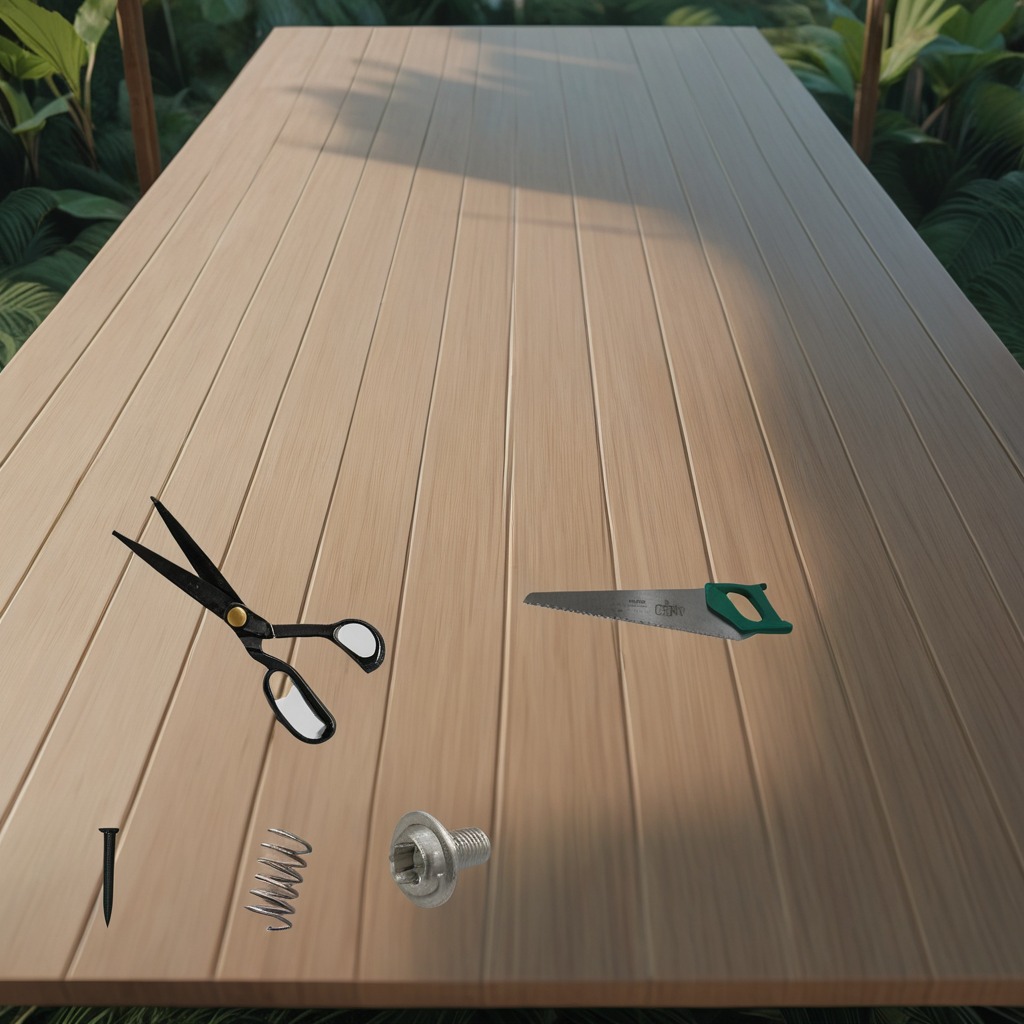
A metal machine screw, an iron nail, a coiled metal spring, a handheld metal saw, and a pair of scissors are lying on a wooden table inside a jungle field workshop tent humid ambient light worn but